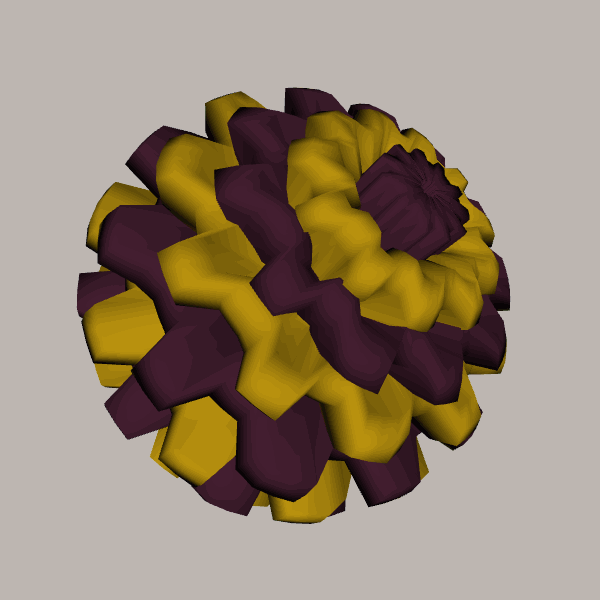
Background: light